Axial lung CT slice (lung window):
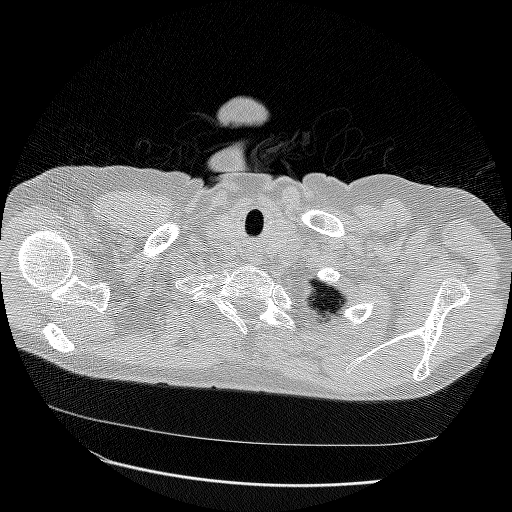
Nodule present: no